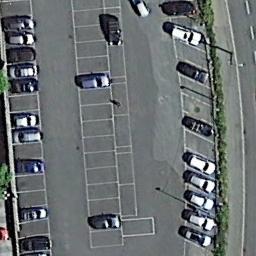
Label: parking_lot